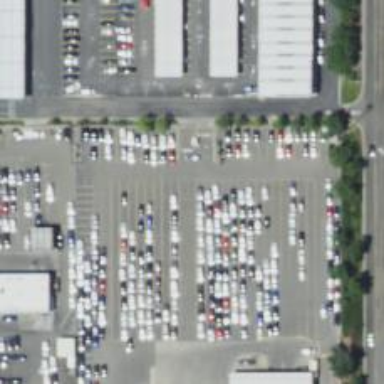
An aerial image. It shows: Car rental service.